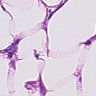
Metastatic tissue present: yes